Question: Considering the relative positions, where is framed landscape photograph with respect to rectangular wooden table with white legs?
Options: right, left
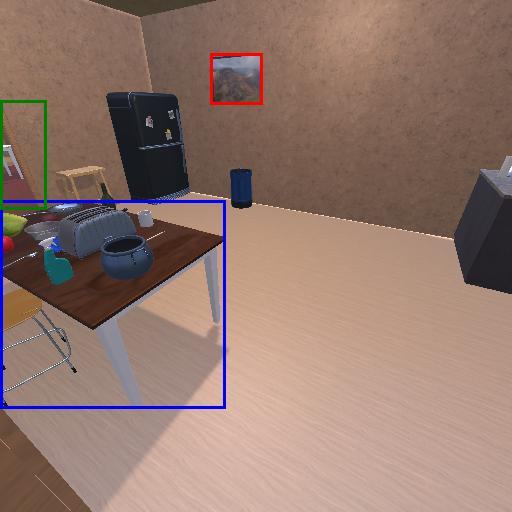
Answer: right